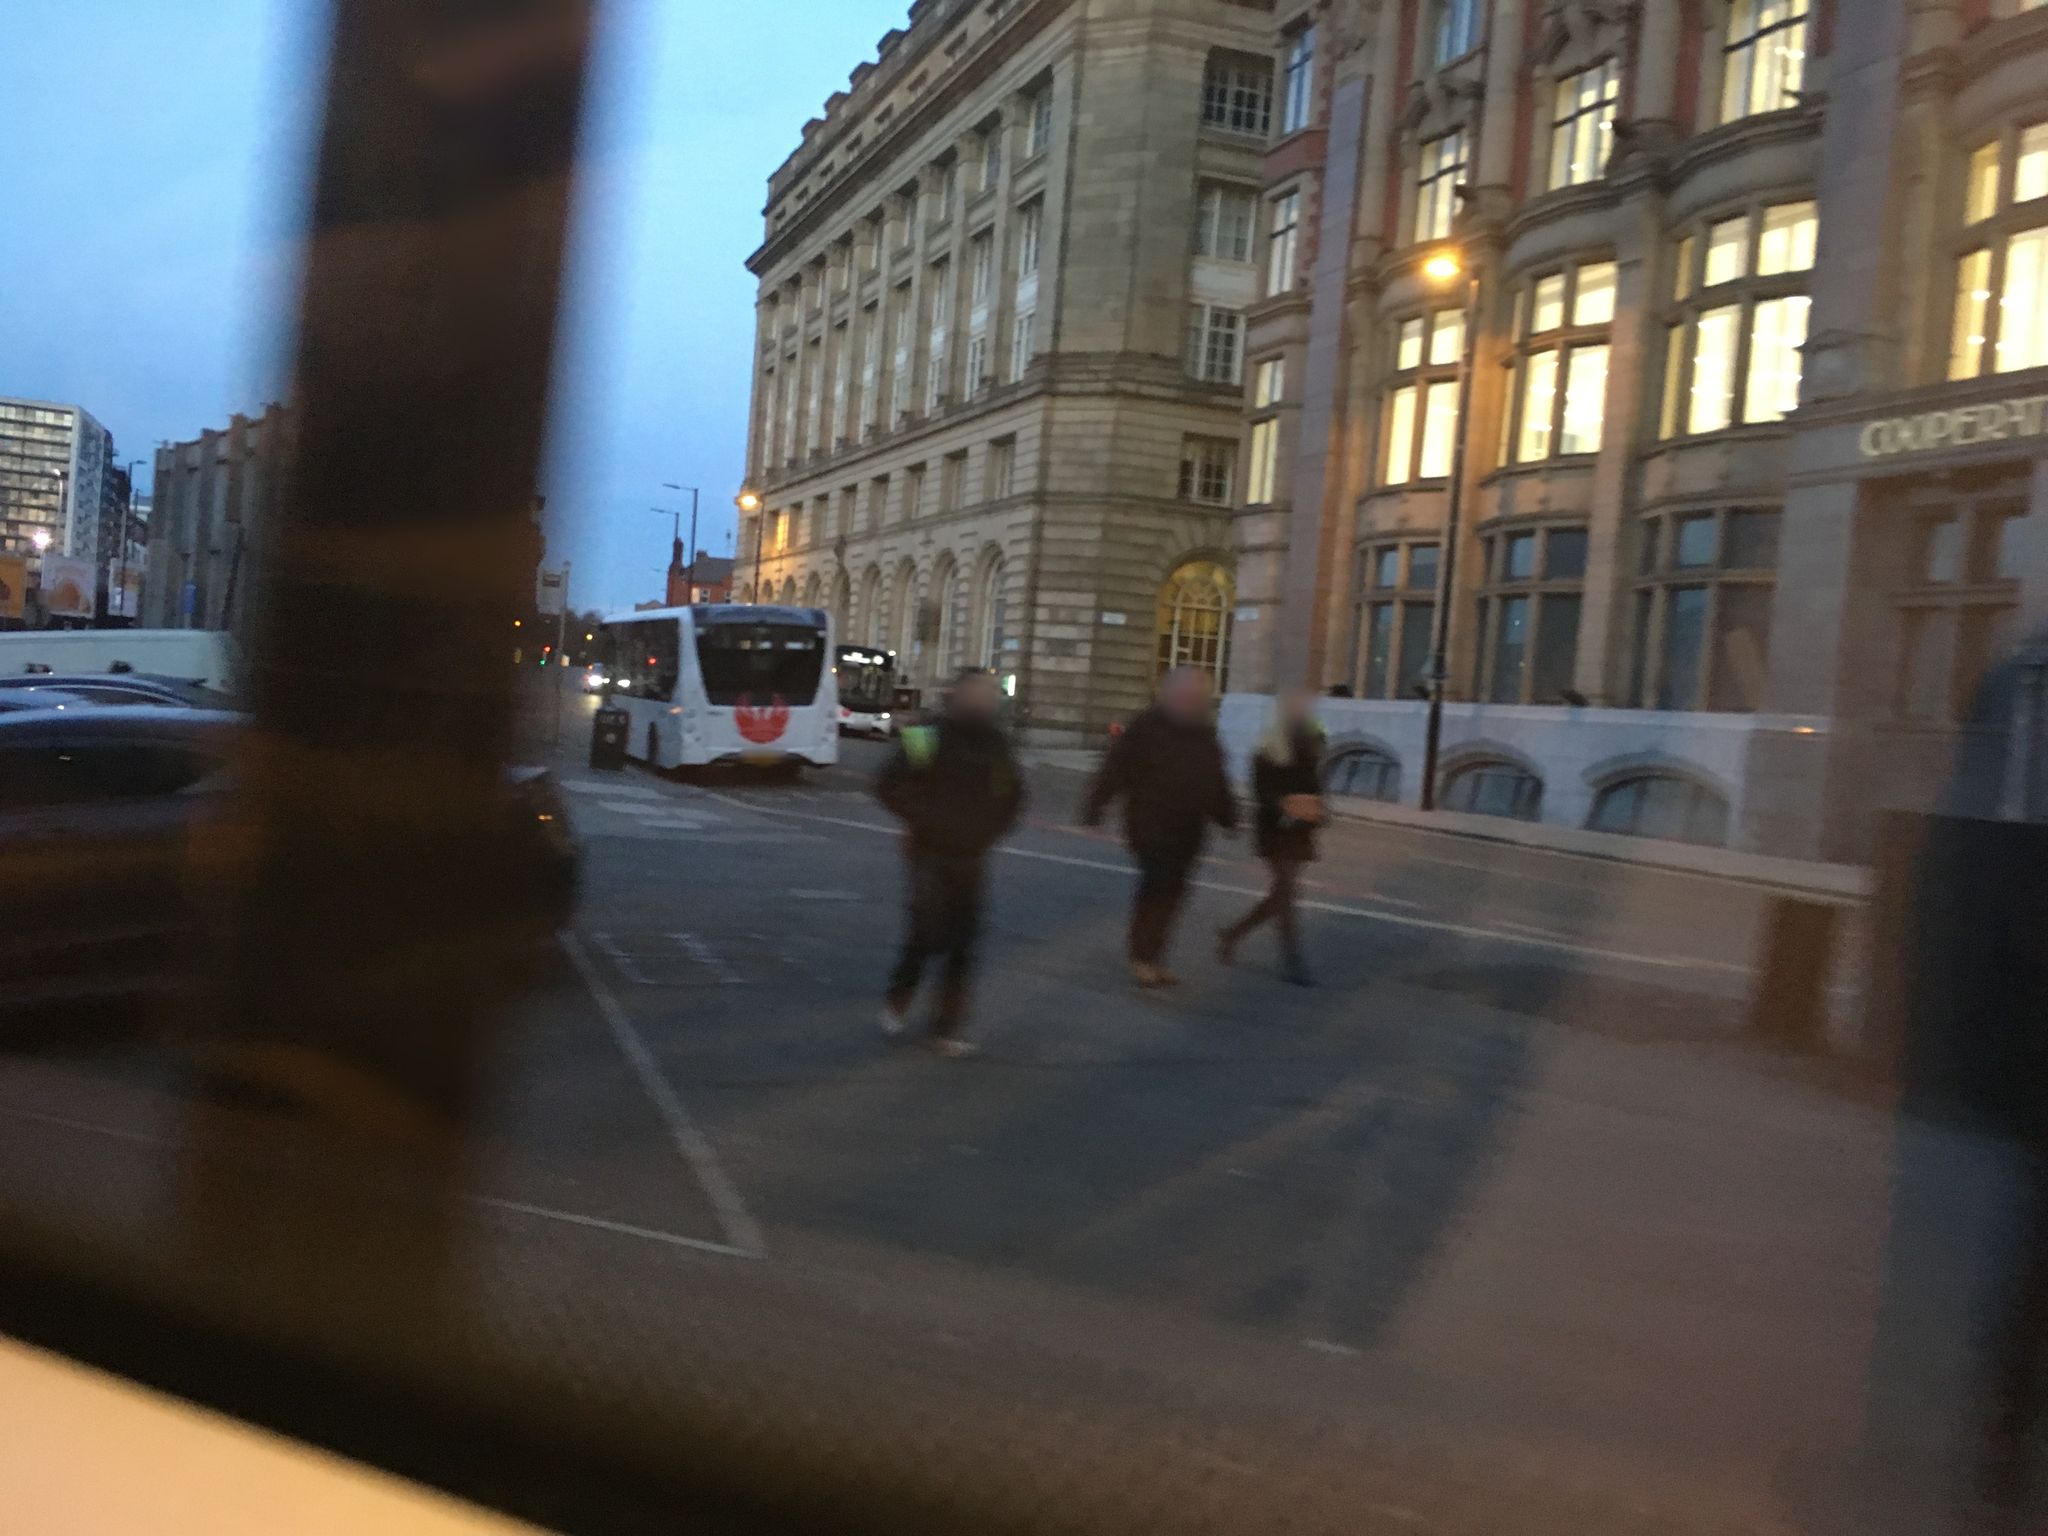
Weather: snowy
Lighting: dusk/dawn
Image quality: slightly poor
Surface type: walking surface
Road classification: pedestrian, service, cycleway
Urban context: urban centre
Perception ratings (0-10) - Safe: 1.88, Lively: 7.86, Beautiful: 4.68, Boring: 3.87, Depressing: 1.78, Wealthy: 8.06